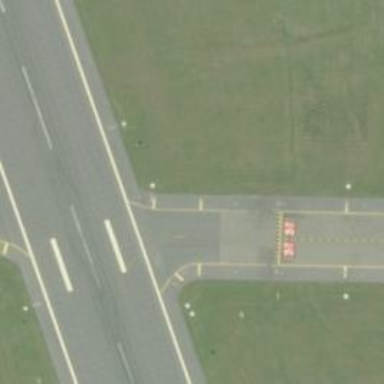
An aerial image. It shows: Taxiway at the airport with asphalt surface.